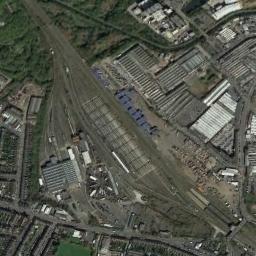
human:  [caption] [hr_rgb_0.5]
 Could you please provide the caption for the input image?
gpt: There is a railway station in the crowded city .

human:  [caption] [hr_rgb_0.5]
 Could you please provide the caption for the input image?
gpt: The railway station is next to some buildings and trees .

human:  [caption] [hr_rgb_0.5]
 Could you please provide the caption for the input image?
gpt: There are many buildings of different shapes beside the railway station .

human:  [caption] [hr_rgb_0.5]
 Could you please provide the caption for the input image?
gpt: The railway station has some railways and lots of facilities and some buildings are next to the railway station .

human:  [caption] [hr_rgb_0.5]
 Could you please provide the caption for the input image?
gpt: There are some buildings around the railway station .